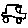
Label: car